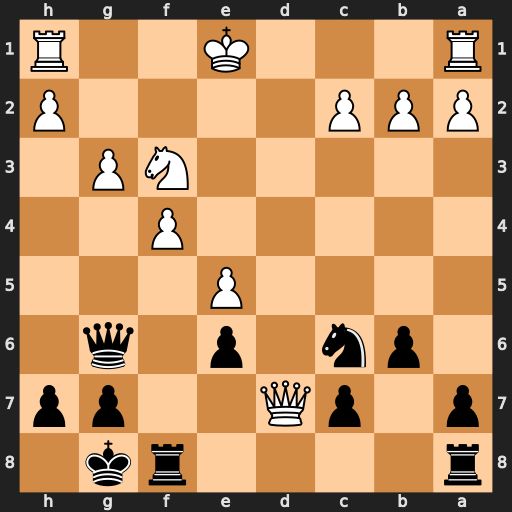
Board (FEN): r4rk1/p1pQ2pp/1pn1p1q1/4P3/5P2/5NP1/PPP4P/R3K2R
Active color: b
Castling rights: KQ
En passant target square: -
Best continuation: Qe4+ Kf2 Qxf3+ Kxf3 Nxe5+ Kg2 Nxd7